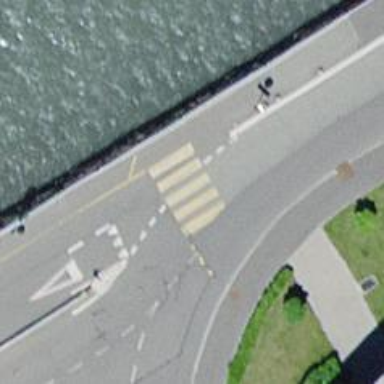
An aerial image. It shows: Kerb serving as barrier.